Field crop: maize
Growth stage: 2
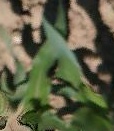
Species: maize